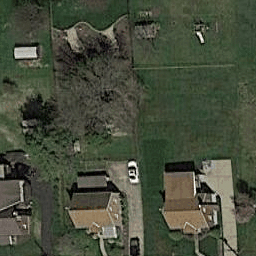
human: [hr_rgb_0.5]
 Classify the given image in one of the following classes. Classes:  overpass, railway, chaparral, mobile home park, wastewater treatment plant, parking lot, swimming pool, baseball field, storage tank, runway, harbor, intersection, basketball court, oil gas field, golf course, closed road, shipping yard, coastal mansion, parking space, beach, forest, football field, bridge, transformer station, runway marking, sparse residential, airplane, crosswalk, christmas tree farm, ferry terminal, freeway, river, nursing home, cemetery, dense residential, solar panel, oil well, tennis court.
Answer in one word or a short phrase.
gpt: sparse residential